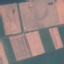
Land use / land cover: AnnualCrop